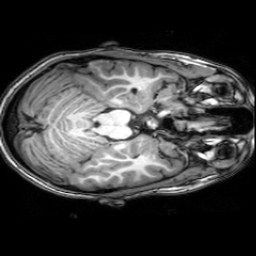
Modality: T1w
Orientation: axial
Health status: healthy
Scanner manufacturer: philips
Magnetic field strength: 3 T
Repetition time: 0.00769 s
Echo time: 0.0035 s